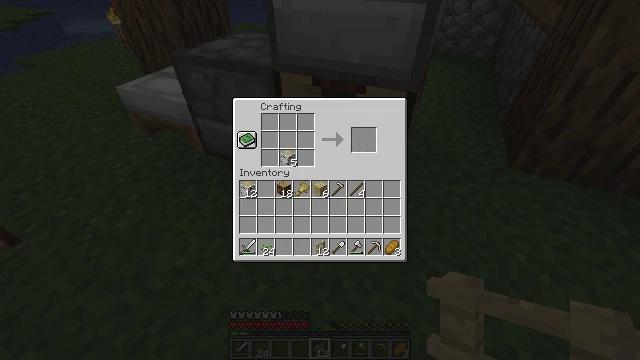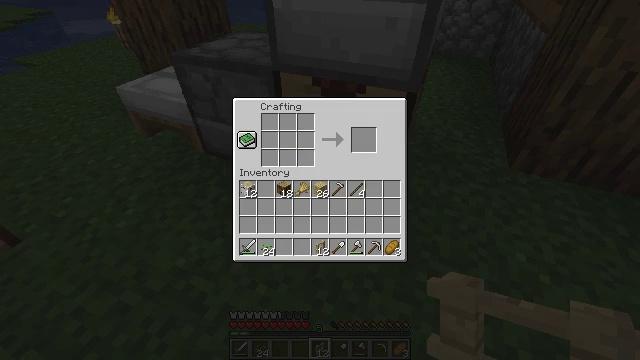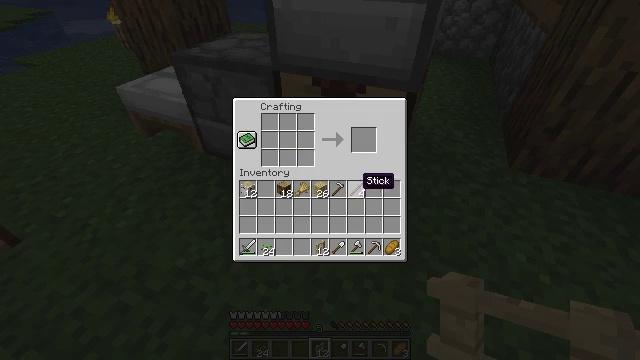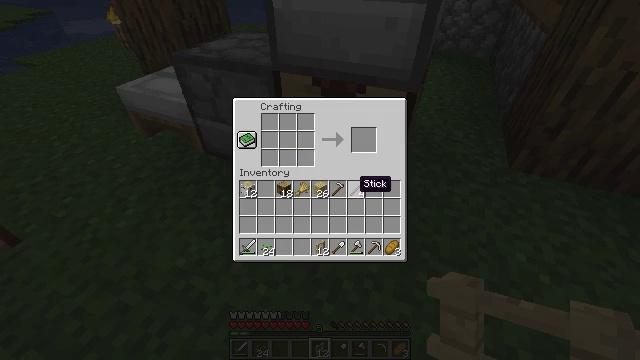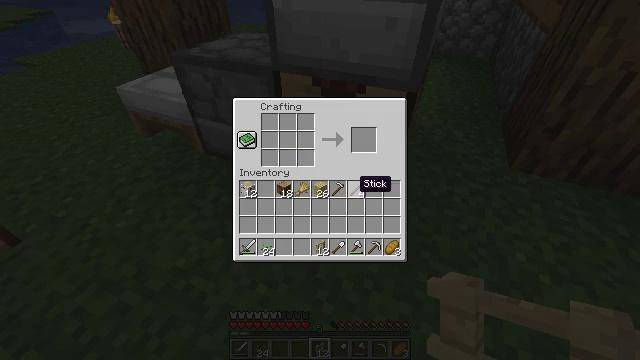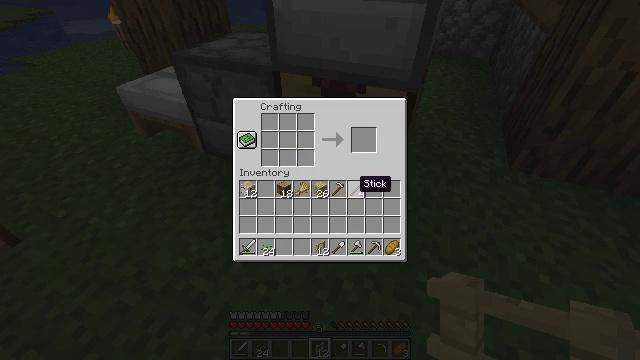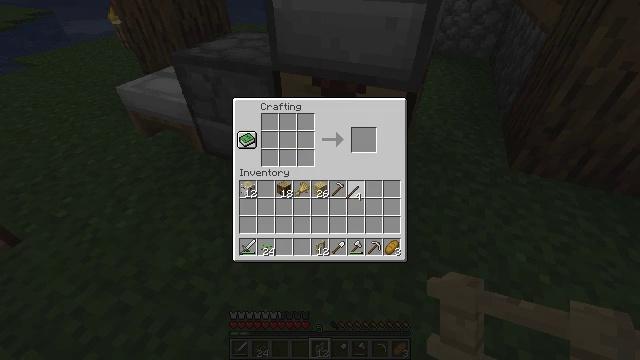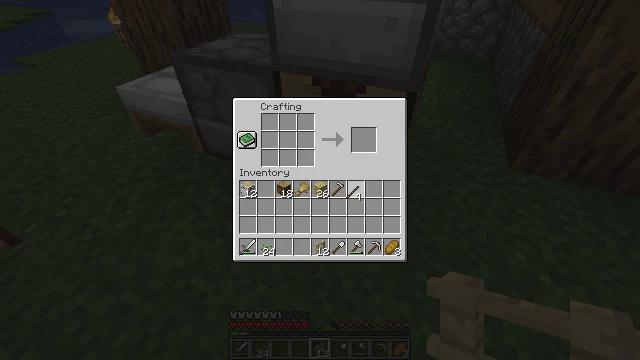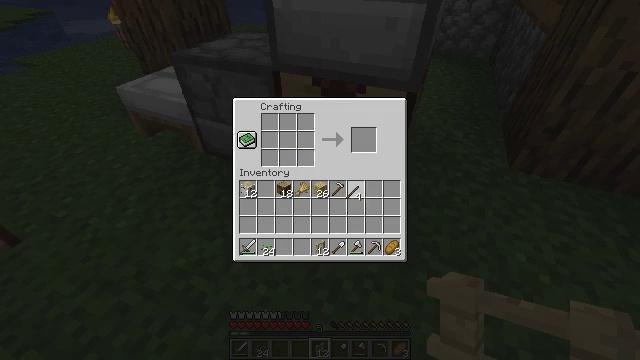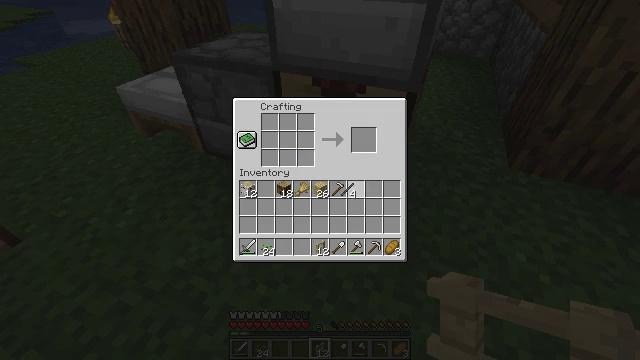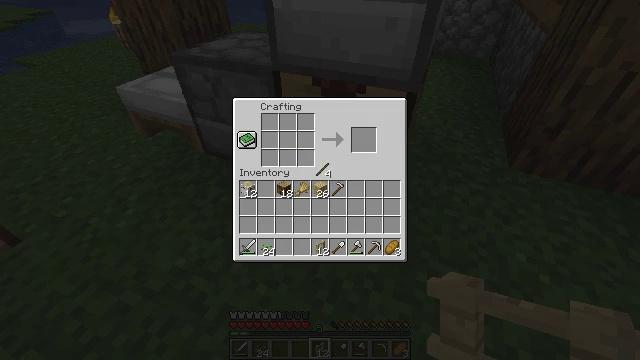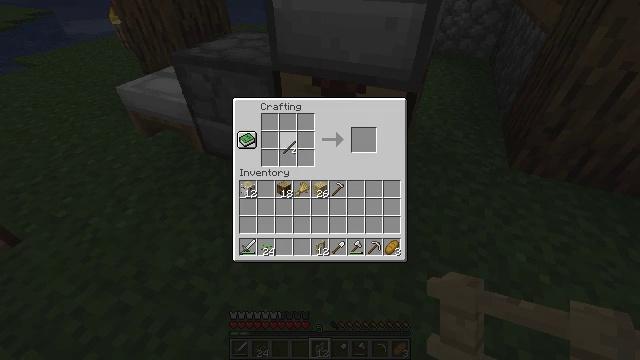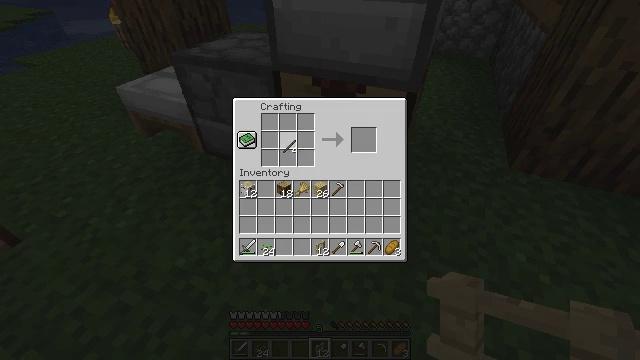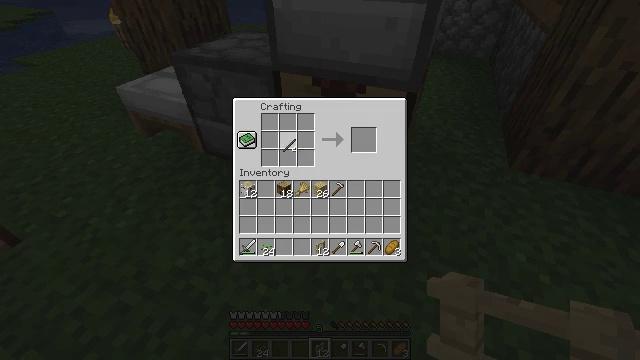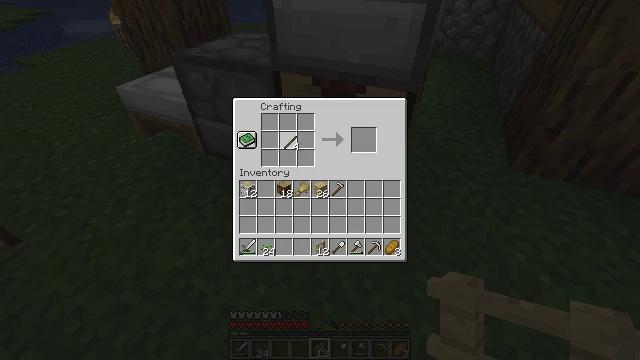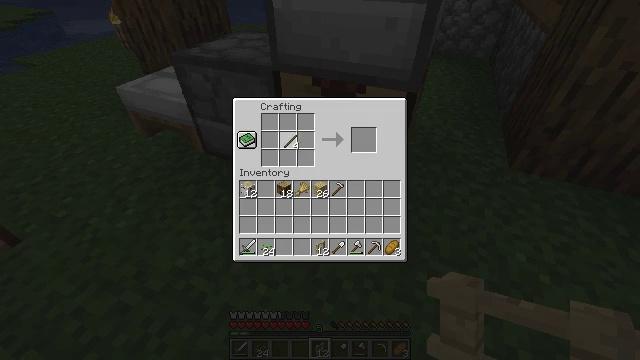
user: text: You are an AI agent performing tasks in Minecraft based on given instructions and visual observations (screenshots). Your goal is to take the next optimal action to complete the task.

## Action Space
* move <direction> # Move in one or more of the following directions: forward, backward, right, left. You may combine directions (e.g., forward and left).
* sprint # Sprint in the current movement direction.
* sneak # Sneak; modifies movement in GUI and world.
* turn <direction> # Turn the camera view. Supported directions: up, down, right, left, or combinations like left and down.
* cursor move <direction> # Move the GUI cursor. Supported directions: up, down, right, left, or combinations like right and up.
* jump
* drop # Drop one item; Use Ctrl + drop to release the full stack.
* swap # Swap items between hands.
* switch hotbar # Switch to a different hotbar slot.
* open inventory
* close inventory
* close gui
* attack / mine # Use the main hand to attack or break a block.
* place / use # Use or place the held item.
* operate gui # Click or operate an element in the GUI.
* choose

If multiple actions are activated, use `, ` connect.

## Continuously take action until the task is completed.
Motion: motion action
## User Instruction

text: Use the table to craft a birch fence gate.
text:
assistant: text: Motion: sneak, cursor move down, open gui
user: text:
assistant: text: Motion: sneak, cursor move down
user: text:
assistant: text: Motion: no_op
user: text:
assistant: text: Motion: no_op
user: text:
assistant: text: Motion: no_op
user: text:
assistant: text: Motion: operate gui
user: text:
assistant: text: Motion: operate gui
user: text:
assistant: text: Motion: no_op
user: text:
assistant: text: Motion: no_op
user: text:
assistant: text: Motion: cursor move left and up
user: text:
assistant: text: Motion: cursor move left and up
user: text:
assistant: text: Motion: no_op
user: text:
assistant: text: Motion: no_op
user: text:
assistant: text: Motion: no_op
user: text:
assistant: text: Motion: no_op
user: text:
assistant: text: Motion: no_op
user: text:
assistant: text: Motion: no_op
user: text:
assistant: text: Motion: no_op
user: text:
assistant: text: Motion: no_op
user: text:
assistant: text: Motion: no_op
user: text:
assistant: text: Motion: no_op
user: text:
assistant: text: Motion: no_op
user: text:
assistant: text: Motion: cursor move left
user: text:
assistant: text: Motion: no_op
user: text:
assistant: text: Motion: no_op
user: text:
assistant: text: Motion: no_op
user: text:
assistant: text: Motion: choose
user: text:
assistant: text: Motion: cursor move down, choose
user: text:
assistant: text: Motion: cursor move down, choose
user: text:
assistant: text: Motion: choose